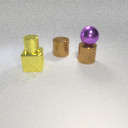
large brown metal cylinder to the left of large brown metal cylinder